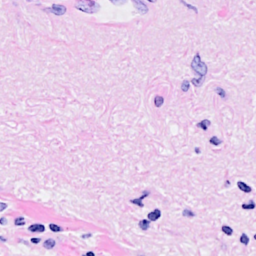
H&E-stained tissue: Breast